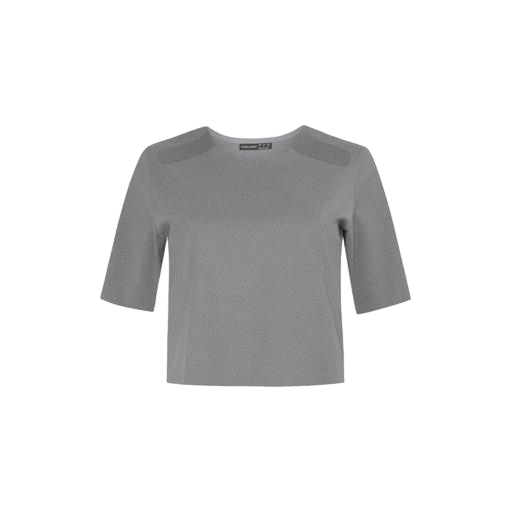
gray magda top thunder, boxy fit t-shirt, gray amber t-shirt grey, white background